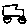
Label: car